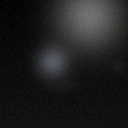
Screen state: off